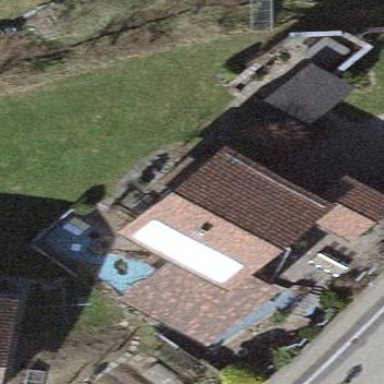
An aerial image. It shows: Detached building.